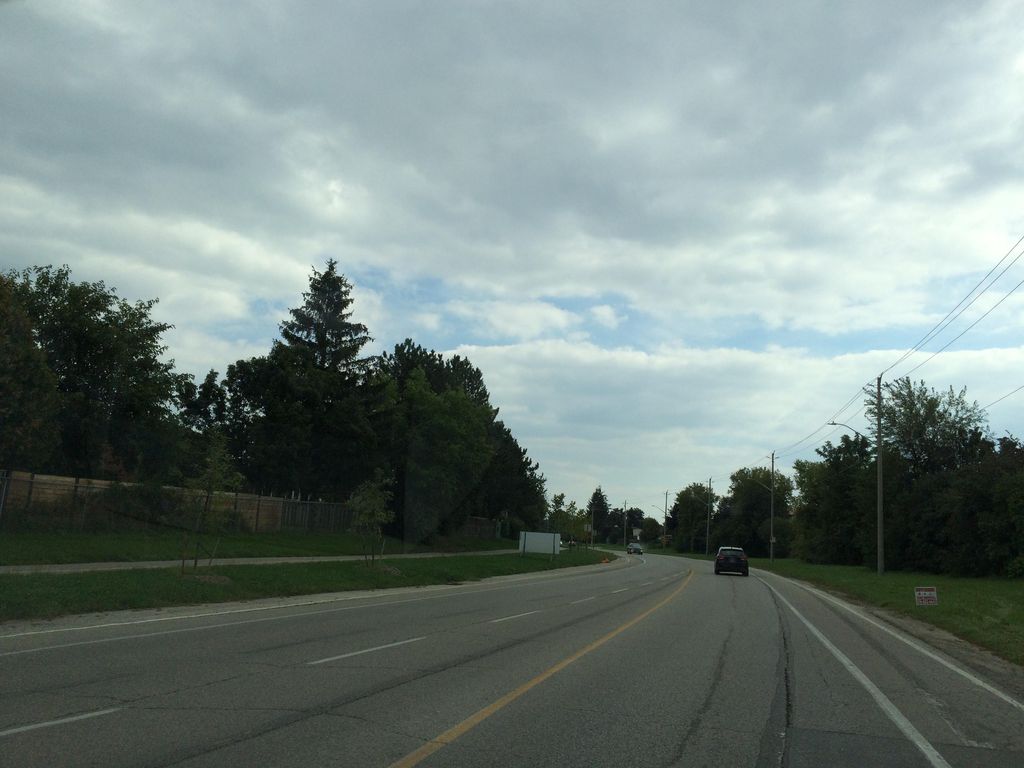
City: kitchener-waterloo